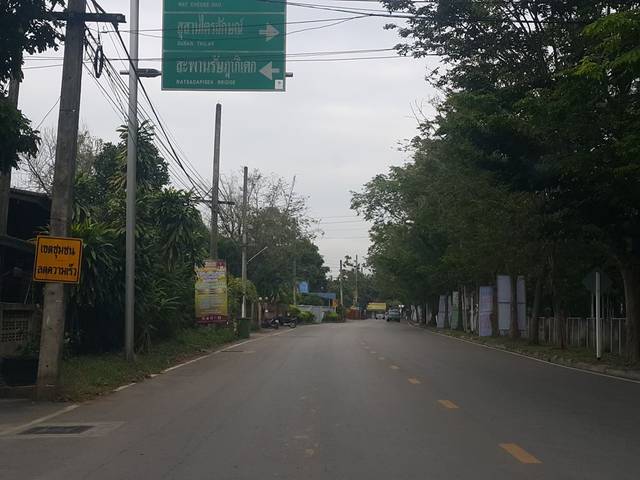
Region: Thailand
Coordinates: 18.298, 99.507